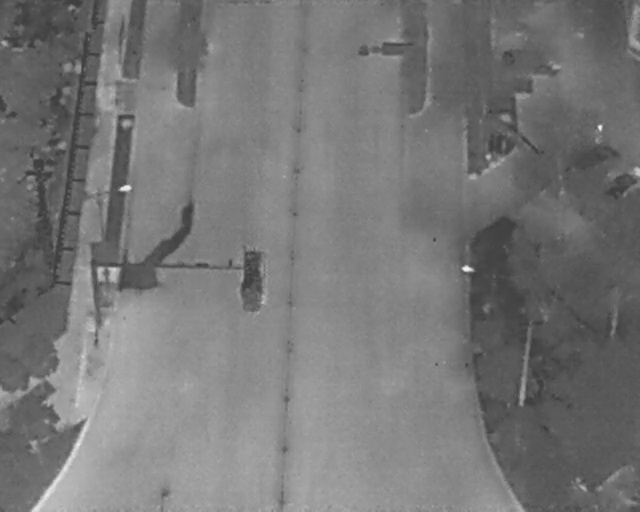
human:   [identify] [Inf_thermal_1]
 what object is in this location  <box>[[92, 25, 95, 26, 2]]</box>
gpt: <ref>1 small person at the top right</ref>

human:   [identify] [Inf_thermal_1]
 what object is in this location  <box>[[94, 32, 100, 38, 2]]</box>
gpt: <ref>1 medium car at the right</ref>